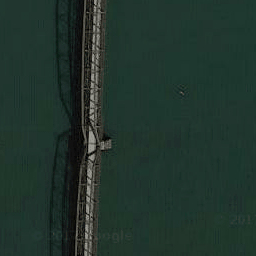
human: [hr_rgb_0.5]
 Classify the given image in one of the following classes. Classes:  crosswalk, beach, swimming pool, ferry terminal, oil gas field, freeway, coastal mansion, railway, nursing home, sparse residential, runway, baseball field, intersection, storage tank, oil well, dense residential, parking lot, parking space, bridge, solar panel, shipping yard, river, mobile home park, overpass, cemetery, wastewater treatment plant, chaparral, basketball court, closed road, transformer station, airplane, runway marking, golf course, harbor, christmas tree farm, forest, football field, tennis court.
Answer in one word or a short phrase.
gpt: bridge